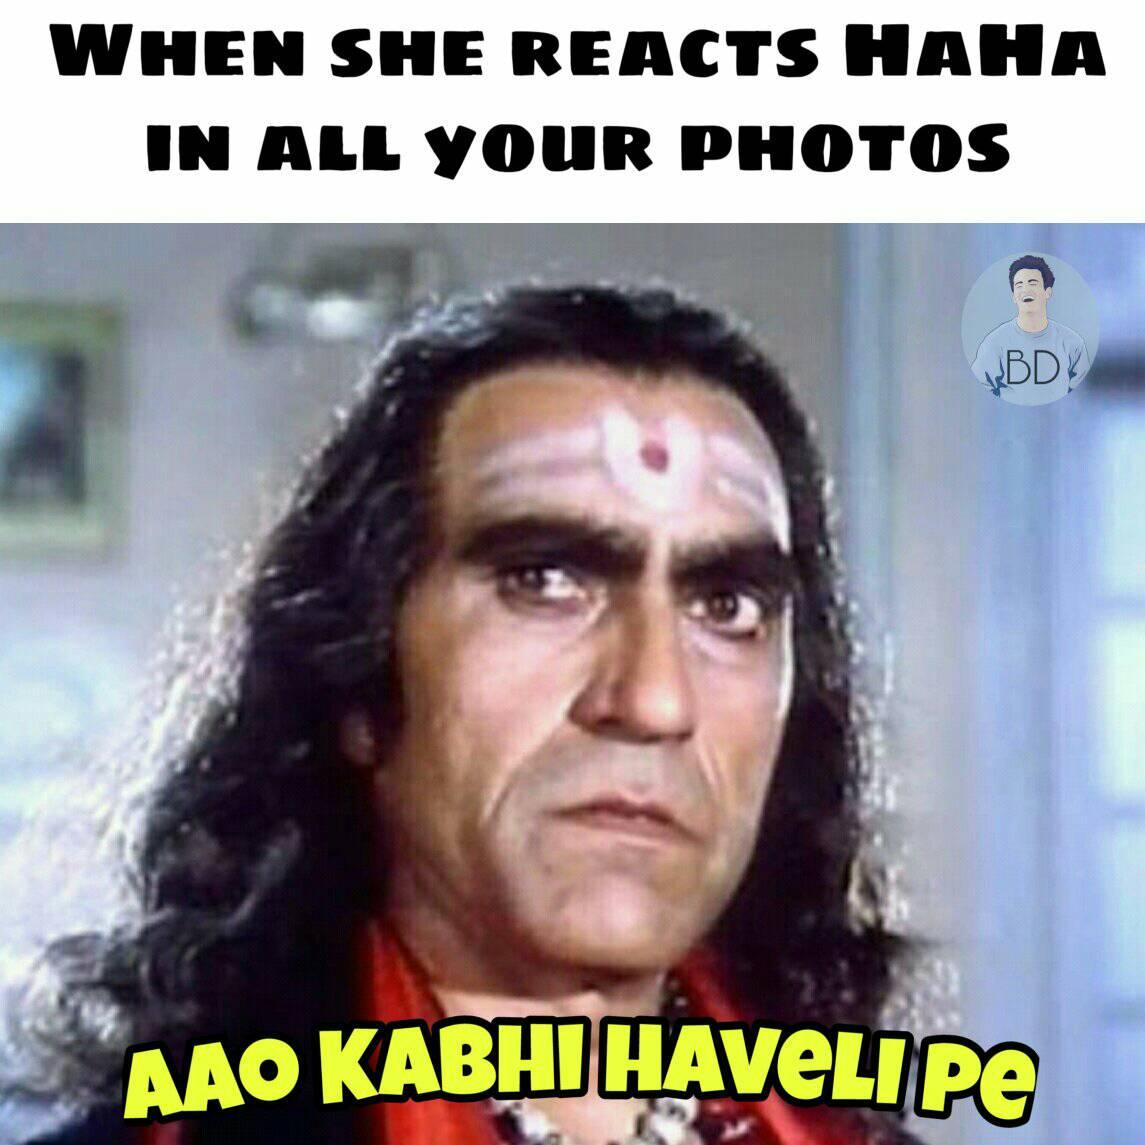
Caption: WHEN SHE REACTS HAHA IN ALL YOUR PHOTOS    AAO KABHI HAVELI Pe
Label: hate